Question: What is the card type?
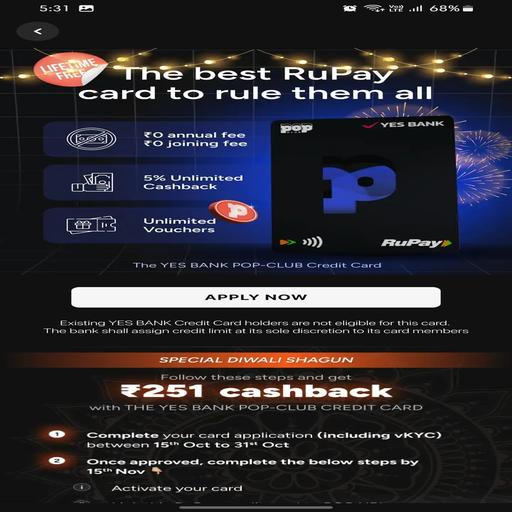
Answer: RuPay card